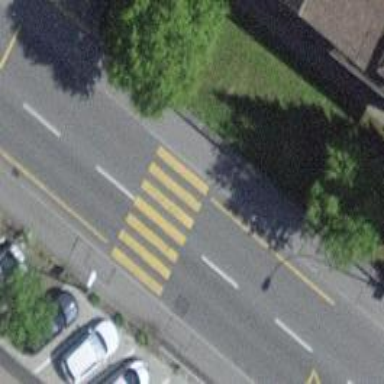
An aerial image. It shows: Kerb barrier.